Interaction volume radius: 5 \u00c5
Interaction volume height: 25 \u00c5
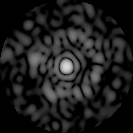
Disorder parameter: 0.8715